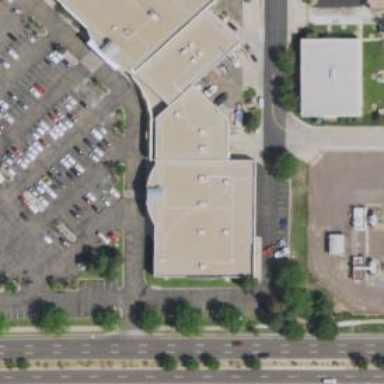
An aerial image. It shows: Retail building.